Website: macys
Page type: customer-info-address
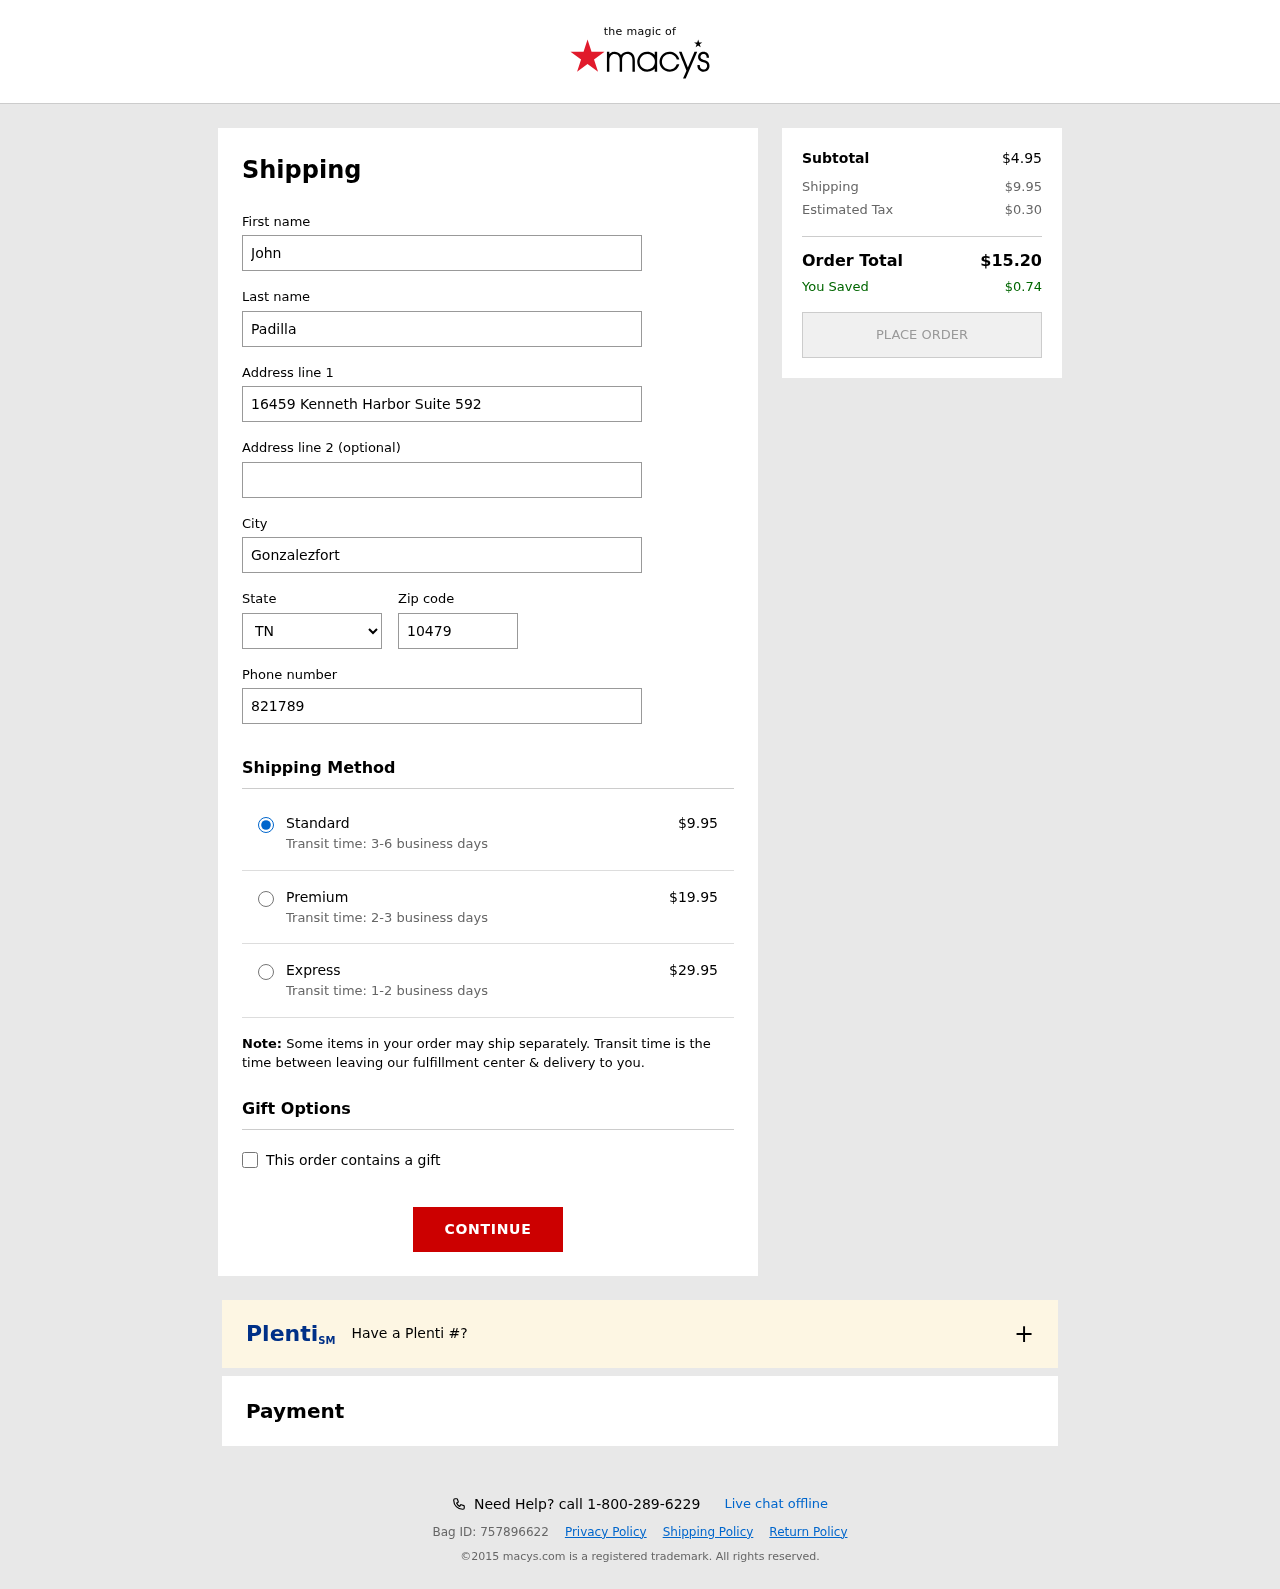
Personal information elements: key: PII_CITY
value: Gonzalezfort
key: PII_FIRSTNAME
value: John
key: PII_LASTNAME
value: Padilla
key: PII_PHONE
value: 8217890649
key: PII_POSTCODE
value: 10479
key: PII_STATE_ABBR
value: TN
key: PII_STREET
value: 16459 Kenneth Harbor Suite 592
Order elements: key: ORDER_SHIPPING_COST
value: $9.95
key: ORDER_SHIPPING_COST_PREMIUM
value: $19.95
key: ORDER_SHIPPING_COST_EXPRESS
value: $29.95
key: ORDER_SUBTOTAL
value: $4.95
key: ORDER_TAX
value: $0.30
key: ORDER_TOTAL
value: $15.20
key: ORDER_SAVINGS
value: $0.74